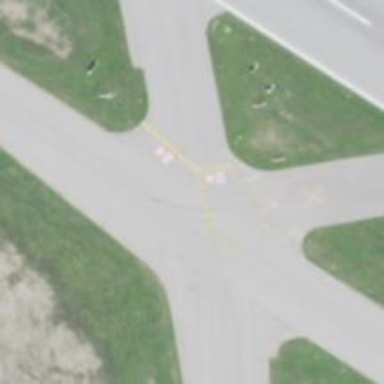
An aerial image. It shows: Image of taxiway at airport.